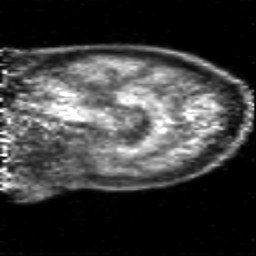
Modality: PET
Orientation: sagittal
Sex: female
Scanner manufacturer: siemens